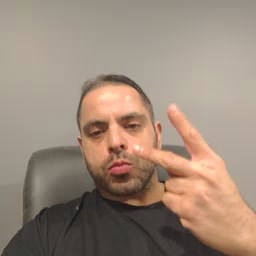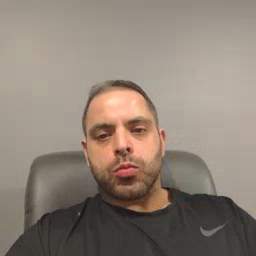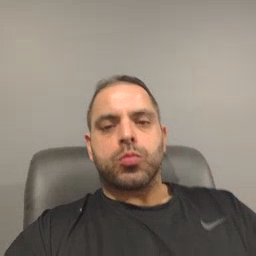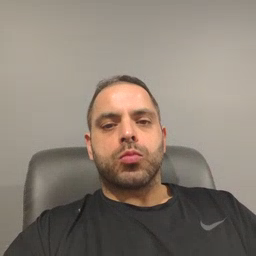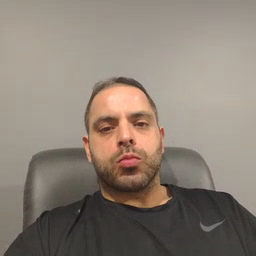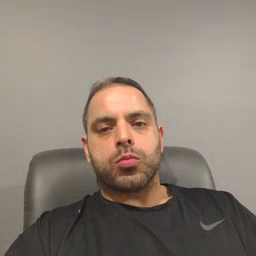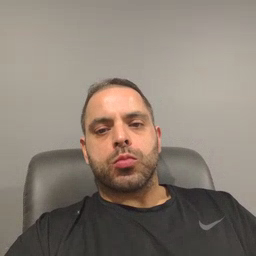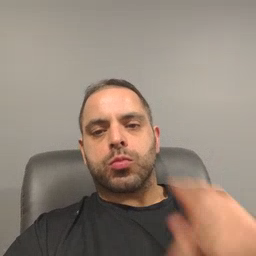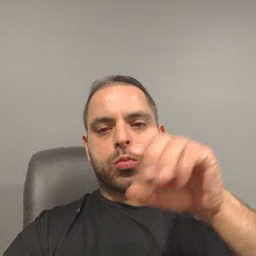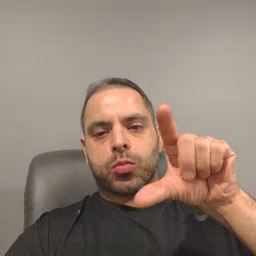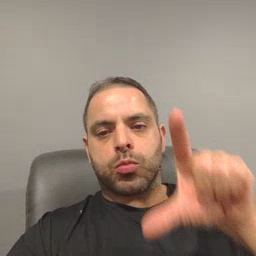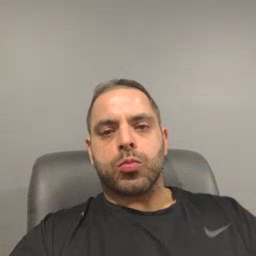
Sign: pool